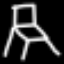
Label: chair